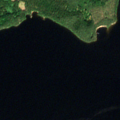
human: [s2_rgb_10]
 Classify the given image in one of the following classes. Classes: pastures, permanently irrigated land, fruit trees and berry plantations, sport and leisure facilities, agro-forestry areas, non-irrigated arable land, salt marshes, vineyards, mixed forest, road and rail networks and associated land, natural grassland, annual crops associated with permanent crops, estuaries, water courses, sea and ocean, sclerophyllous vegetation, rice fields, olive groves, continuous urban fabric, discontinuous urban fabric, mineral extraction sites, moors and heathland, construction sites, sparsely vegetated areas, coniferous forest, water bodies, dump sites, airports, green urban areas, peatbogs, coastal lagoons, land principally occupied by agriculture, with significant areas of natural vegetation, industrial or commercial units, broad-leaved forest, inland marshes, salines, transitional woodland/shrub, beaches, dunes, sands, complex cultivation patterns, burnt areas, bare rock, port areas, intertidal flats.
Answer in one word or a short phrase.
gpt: coniferous forest, water bodies